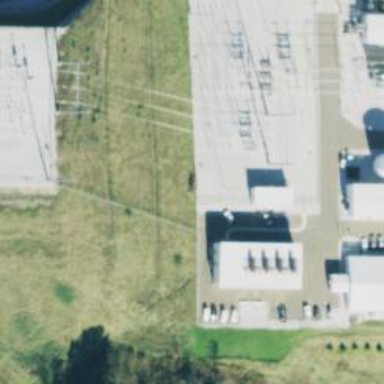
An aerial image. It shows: Switch for power supply.